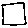
Label: square